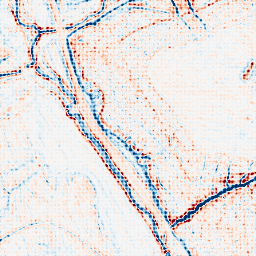
Category: edge_preserving
Decomposition family: bilateral
Decomposition parameters: d: 9
sigma_color: 100
sigma_space: 150
Upsampling method: sinc_blackman
Upsampling parameters: scale: 8
kernel_size: 8
Upsampling scale: 8